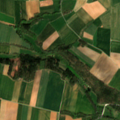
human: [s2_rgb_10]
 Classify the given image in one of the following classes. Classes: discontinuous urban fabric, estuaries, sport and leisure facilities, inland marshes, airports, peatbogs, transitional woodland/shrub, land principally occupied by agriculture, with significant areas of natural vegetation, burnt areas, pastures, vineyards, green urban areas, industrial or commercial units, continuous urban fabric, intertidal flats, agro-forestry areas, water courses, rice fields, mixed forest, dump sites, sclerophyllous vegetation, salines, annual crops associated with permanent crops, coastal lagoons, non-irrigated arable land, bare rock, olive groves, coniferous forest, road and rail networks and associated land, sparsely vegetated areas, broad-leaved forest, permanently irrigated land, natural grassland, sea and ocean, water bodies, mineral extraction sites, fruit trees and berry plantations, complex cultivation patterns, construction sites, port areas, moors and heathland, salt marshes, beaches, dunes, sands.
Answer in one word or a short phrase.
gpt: non-irrigated arable land, land principally occupied by agriculture, with significant areas of natural vegetation, mixed forest